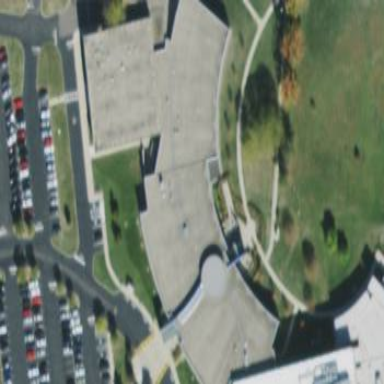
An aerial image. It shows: College building.